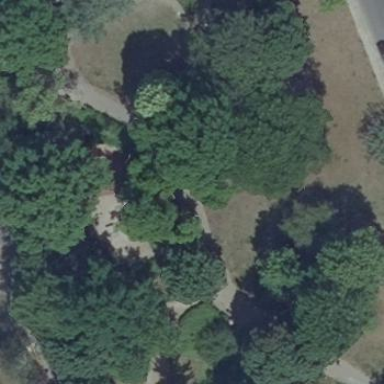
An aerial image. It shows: Lovely park for leisure and relaxation.